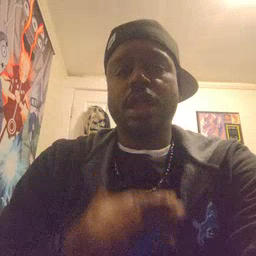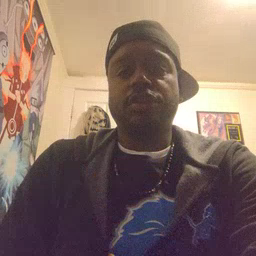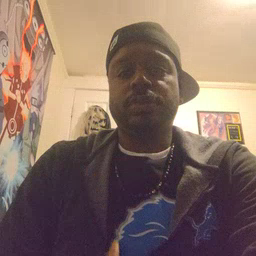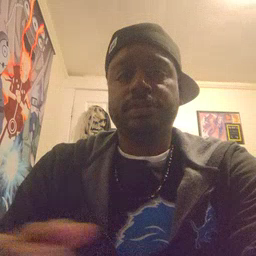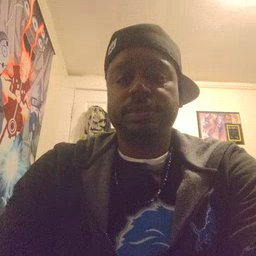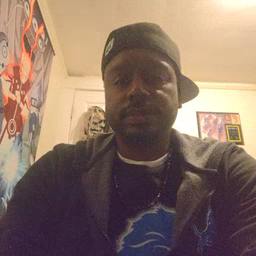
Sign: hungry